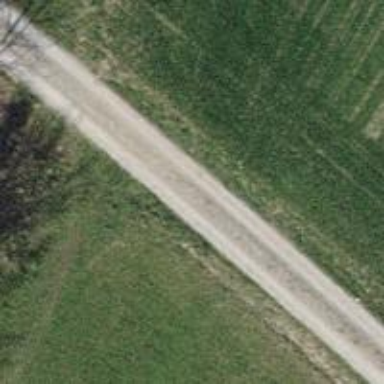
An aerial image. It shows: Compacted grade2 track designated for agricultural motorcars.